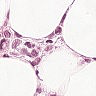
Metastatic tissue present: yes